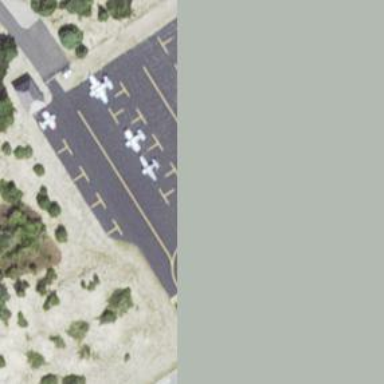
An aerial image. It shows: Asphalt apron at the airport.